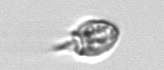
Label: Balanion